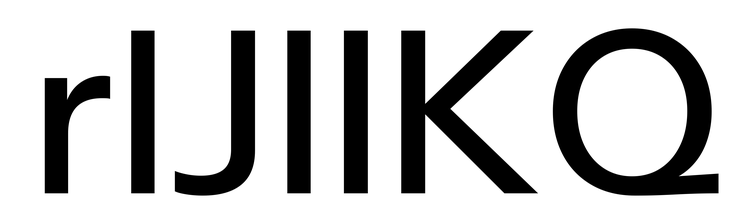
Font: InstrumentSans_Medium